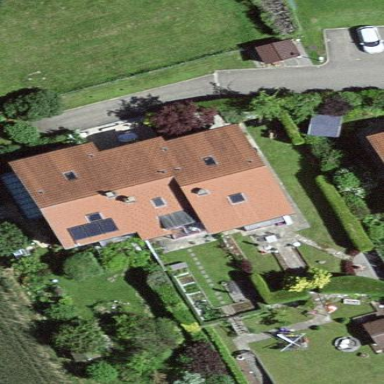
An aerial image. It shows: Residential building.